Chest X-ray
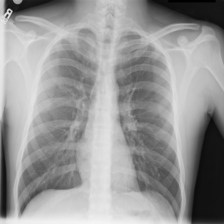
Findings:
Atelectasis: negative
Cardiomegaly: negative
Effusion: negative
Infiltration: negative
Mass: negative
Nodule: negative
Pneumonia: negative
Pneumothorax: negative
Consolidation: negative
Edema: negative
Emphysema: negative
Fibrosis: negative
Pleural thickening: negative
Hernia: negative